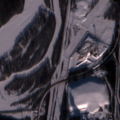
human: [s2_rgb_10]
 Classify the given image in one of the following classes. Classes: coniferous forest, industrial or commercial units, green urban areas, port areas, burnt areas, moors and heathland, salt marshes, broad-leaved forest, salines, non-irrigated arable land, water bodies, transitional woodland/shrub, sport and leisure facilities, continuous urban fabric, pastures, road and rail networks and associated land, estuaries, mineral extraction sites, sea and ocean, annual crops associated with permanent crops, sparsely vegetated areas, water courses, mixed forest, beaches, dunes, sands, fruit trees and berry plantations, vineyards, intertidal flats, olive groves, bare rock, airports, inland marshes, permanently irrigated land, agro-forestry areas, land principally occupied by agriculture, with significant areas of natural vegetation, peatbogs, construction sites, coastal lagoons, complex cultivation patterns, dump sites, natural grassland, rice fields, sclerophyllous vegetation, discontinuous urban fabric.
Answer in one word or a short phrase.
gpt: industrial or commercial units, broad-leaved forest, mixed forest, transitional woodland/shrub, sea and ocean